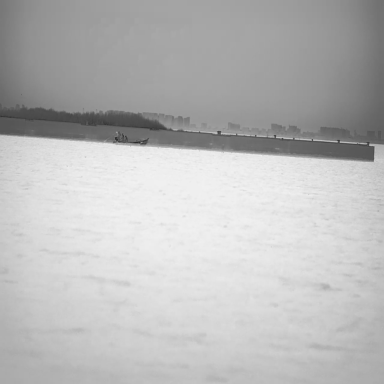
There is a bulk_carrier in the infrared image.